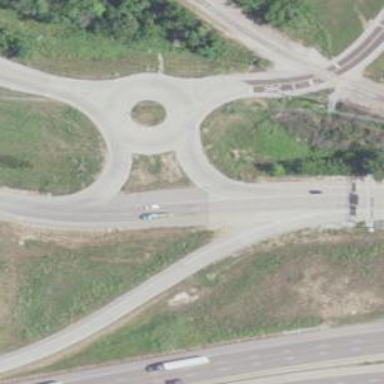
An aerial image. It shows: Unclassified road leading to roundabout junction.